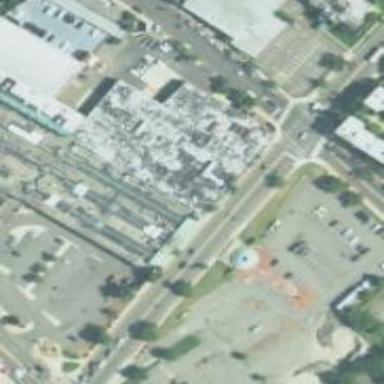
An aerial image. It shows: Mall building.